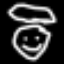
Label: angel